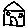
Label: house